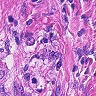
Metastatic tissue present: yes